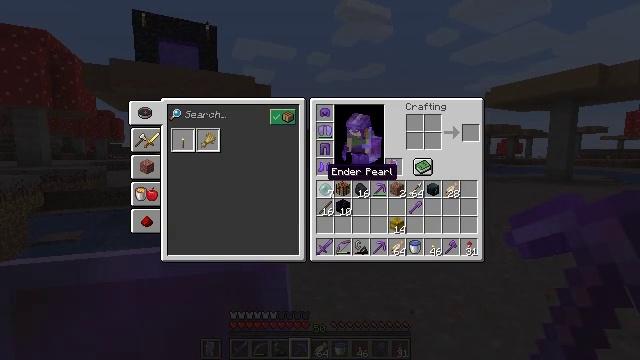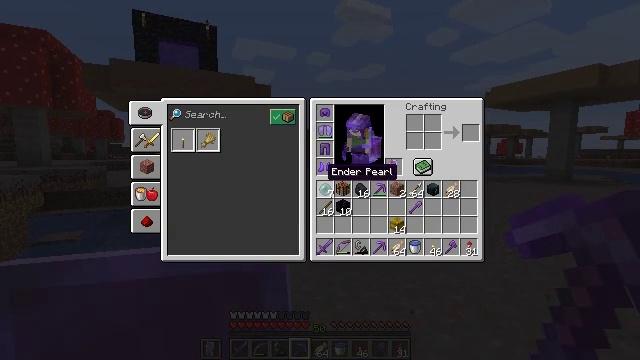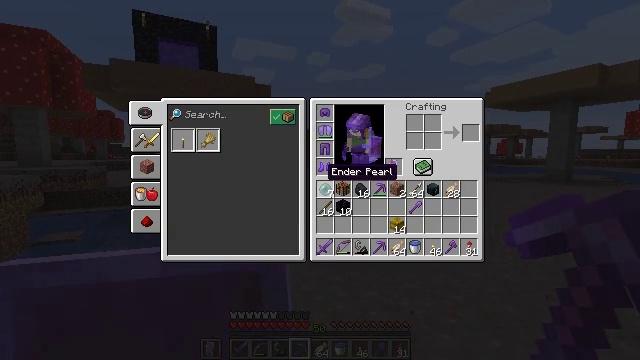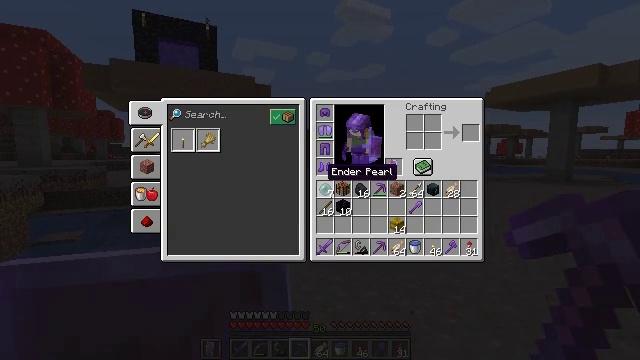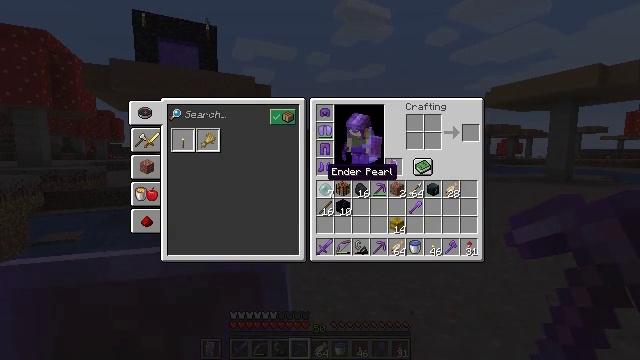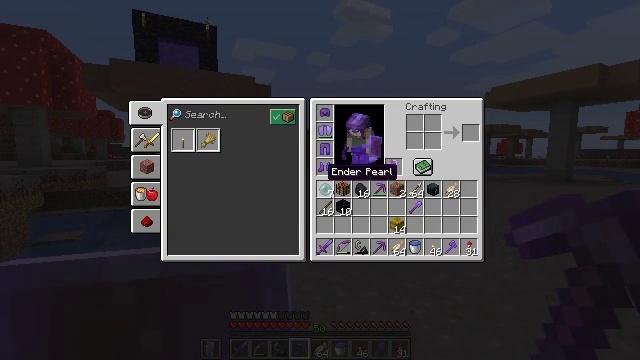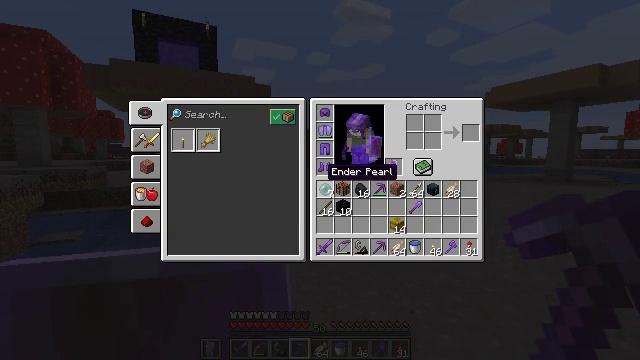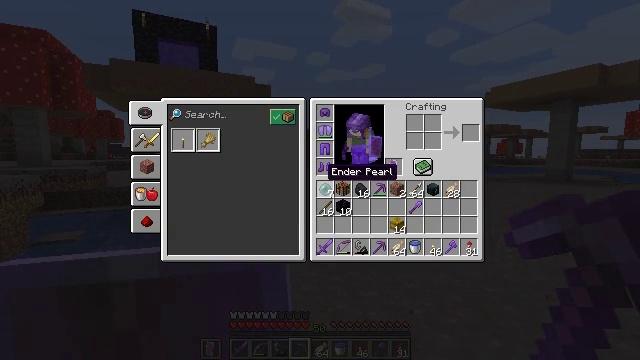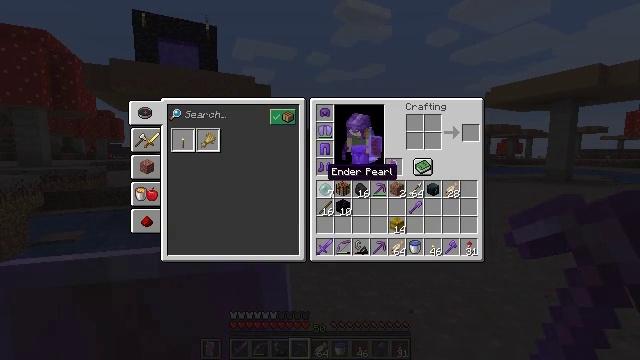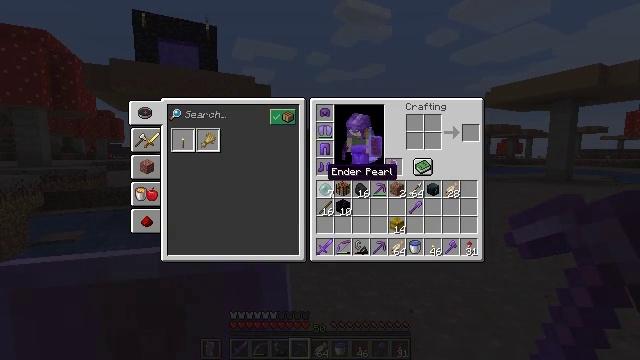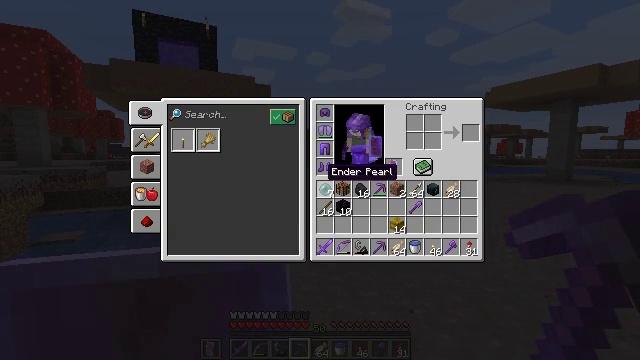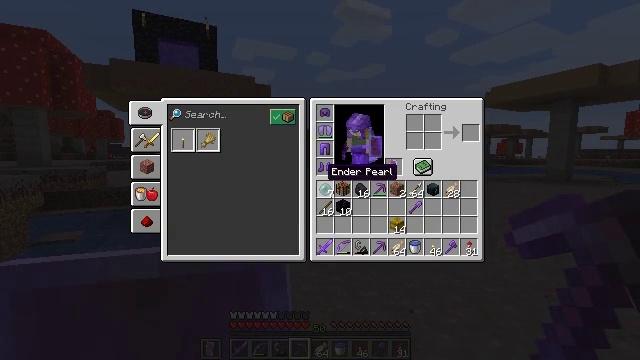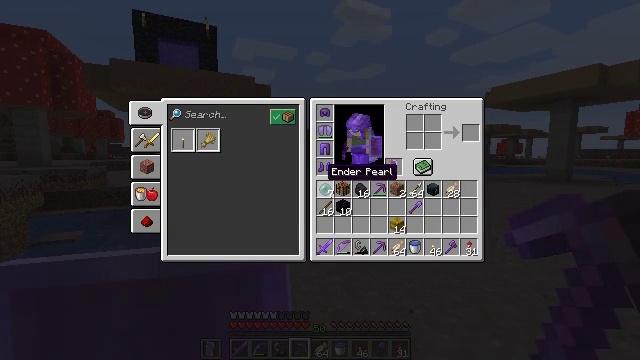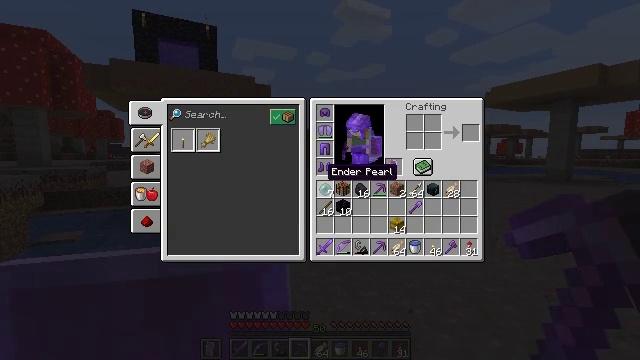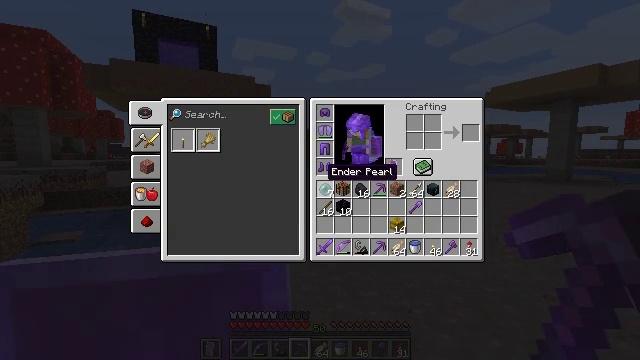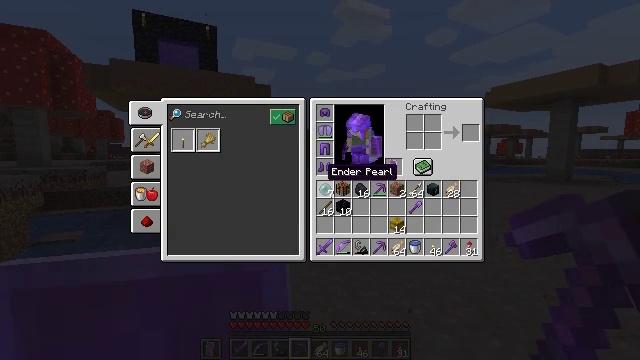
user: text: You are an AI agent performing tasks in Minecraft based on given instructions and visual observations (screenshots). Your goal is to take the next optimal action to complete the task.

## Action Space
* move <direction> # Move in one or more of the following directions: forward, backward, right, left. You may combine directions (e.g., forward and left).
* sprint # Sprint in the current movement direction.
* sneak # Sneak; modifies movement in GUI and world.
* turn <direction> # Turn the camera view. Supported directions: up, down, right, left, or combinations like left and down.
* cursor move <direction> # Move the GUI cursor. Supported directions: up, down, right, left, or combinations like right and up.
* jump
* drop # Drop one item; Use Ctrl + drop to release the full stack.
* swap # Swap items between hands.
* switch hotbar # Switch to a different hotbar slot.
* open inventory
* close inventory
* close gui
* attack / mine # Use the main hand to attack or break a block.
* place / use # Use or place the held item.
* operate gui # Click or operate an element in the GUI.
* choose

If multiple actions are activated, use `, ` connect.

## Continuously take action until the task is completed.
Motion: motion action
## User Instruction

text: Collect mycelium from the ground.
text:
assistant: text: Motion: no_op
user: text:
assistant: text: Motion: no_op
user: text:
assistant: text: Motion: no_op
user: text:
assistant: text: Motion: no_op
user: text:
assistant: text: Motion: no_op
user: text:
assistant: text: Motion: no_op
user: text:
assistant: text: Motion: no_op
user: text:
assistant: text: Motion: no_op
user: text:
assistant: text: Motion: no_op
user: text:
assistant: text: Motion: no_op
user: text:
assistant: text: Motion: no_op
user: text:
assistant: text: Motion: no_op
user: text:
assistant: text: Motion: no_op
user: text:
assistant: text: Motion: no_op
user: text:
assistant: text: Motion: no_op
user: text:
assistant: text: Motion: no_op
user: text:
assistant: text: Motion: no_op
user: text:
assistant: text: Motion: no_op
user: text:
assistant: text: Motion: no_op
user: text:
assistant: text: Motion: cursor move right
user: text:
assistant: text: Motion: cursor move right
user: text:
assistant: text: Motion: cursor move right
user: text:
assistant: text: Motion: no_op
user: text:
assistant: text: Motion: no_op
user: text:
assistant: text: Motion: no_op
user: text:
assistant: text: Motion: no_op
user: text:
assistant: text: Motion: no_op
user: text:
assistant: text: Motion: no_op
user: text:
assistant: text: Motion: no_op
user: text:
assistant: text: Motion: no_op